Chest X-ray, AP view. Patient: 60 years old, sex M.
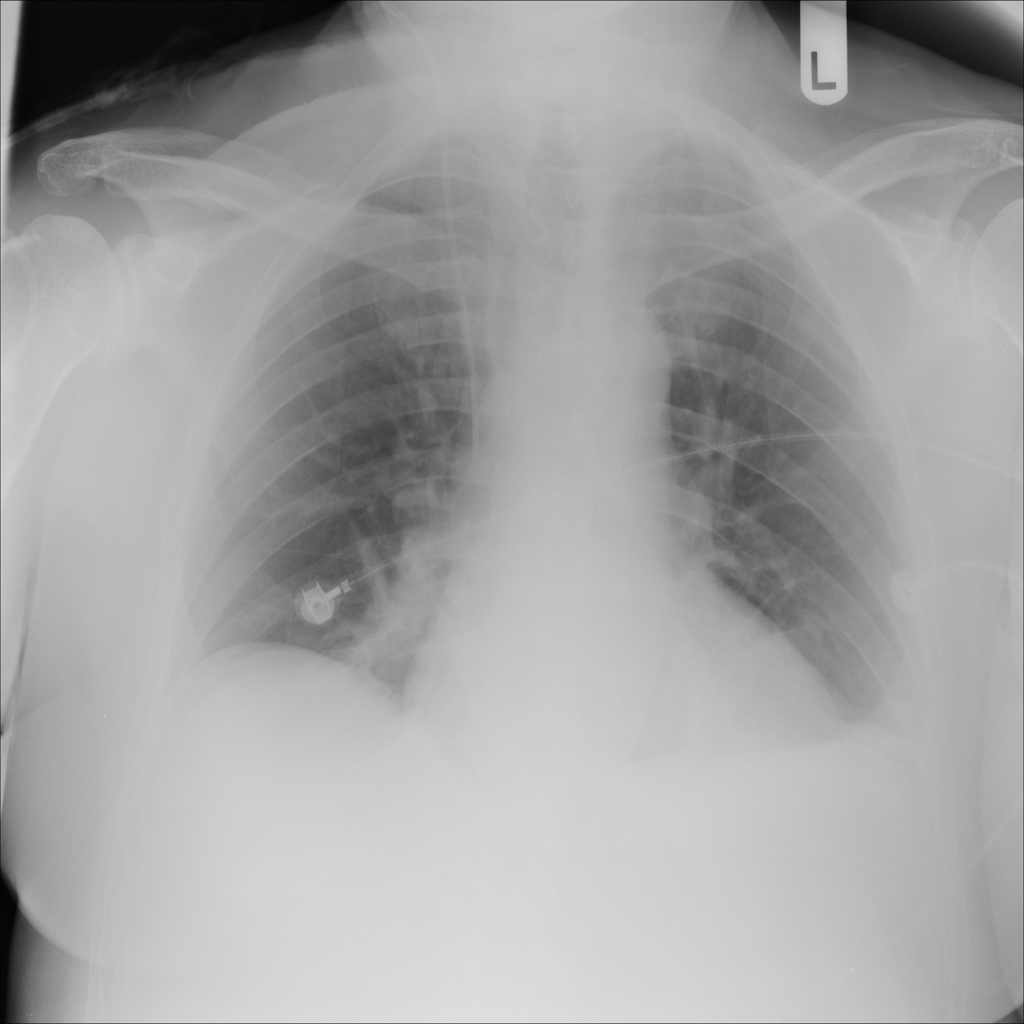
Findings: Atelectasis, Effusion